Interaction volume radius: 5 \u00c5
Interaction volume height: 10 \u00c5
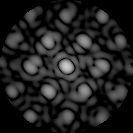
Disorder parameter: 0.361